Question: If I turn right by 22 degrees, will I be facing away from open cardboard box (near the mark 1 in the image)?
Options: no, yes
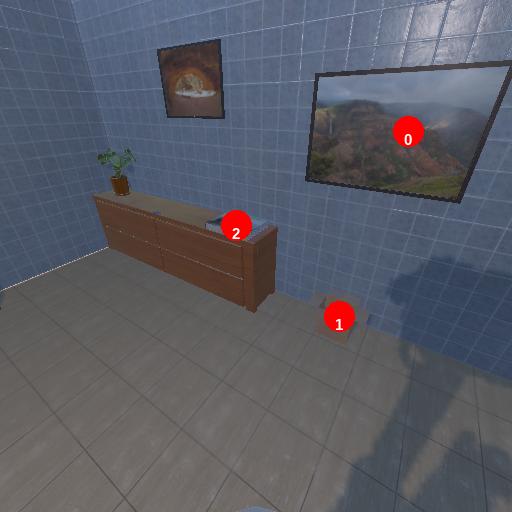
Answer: no